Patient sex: F
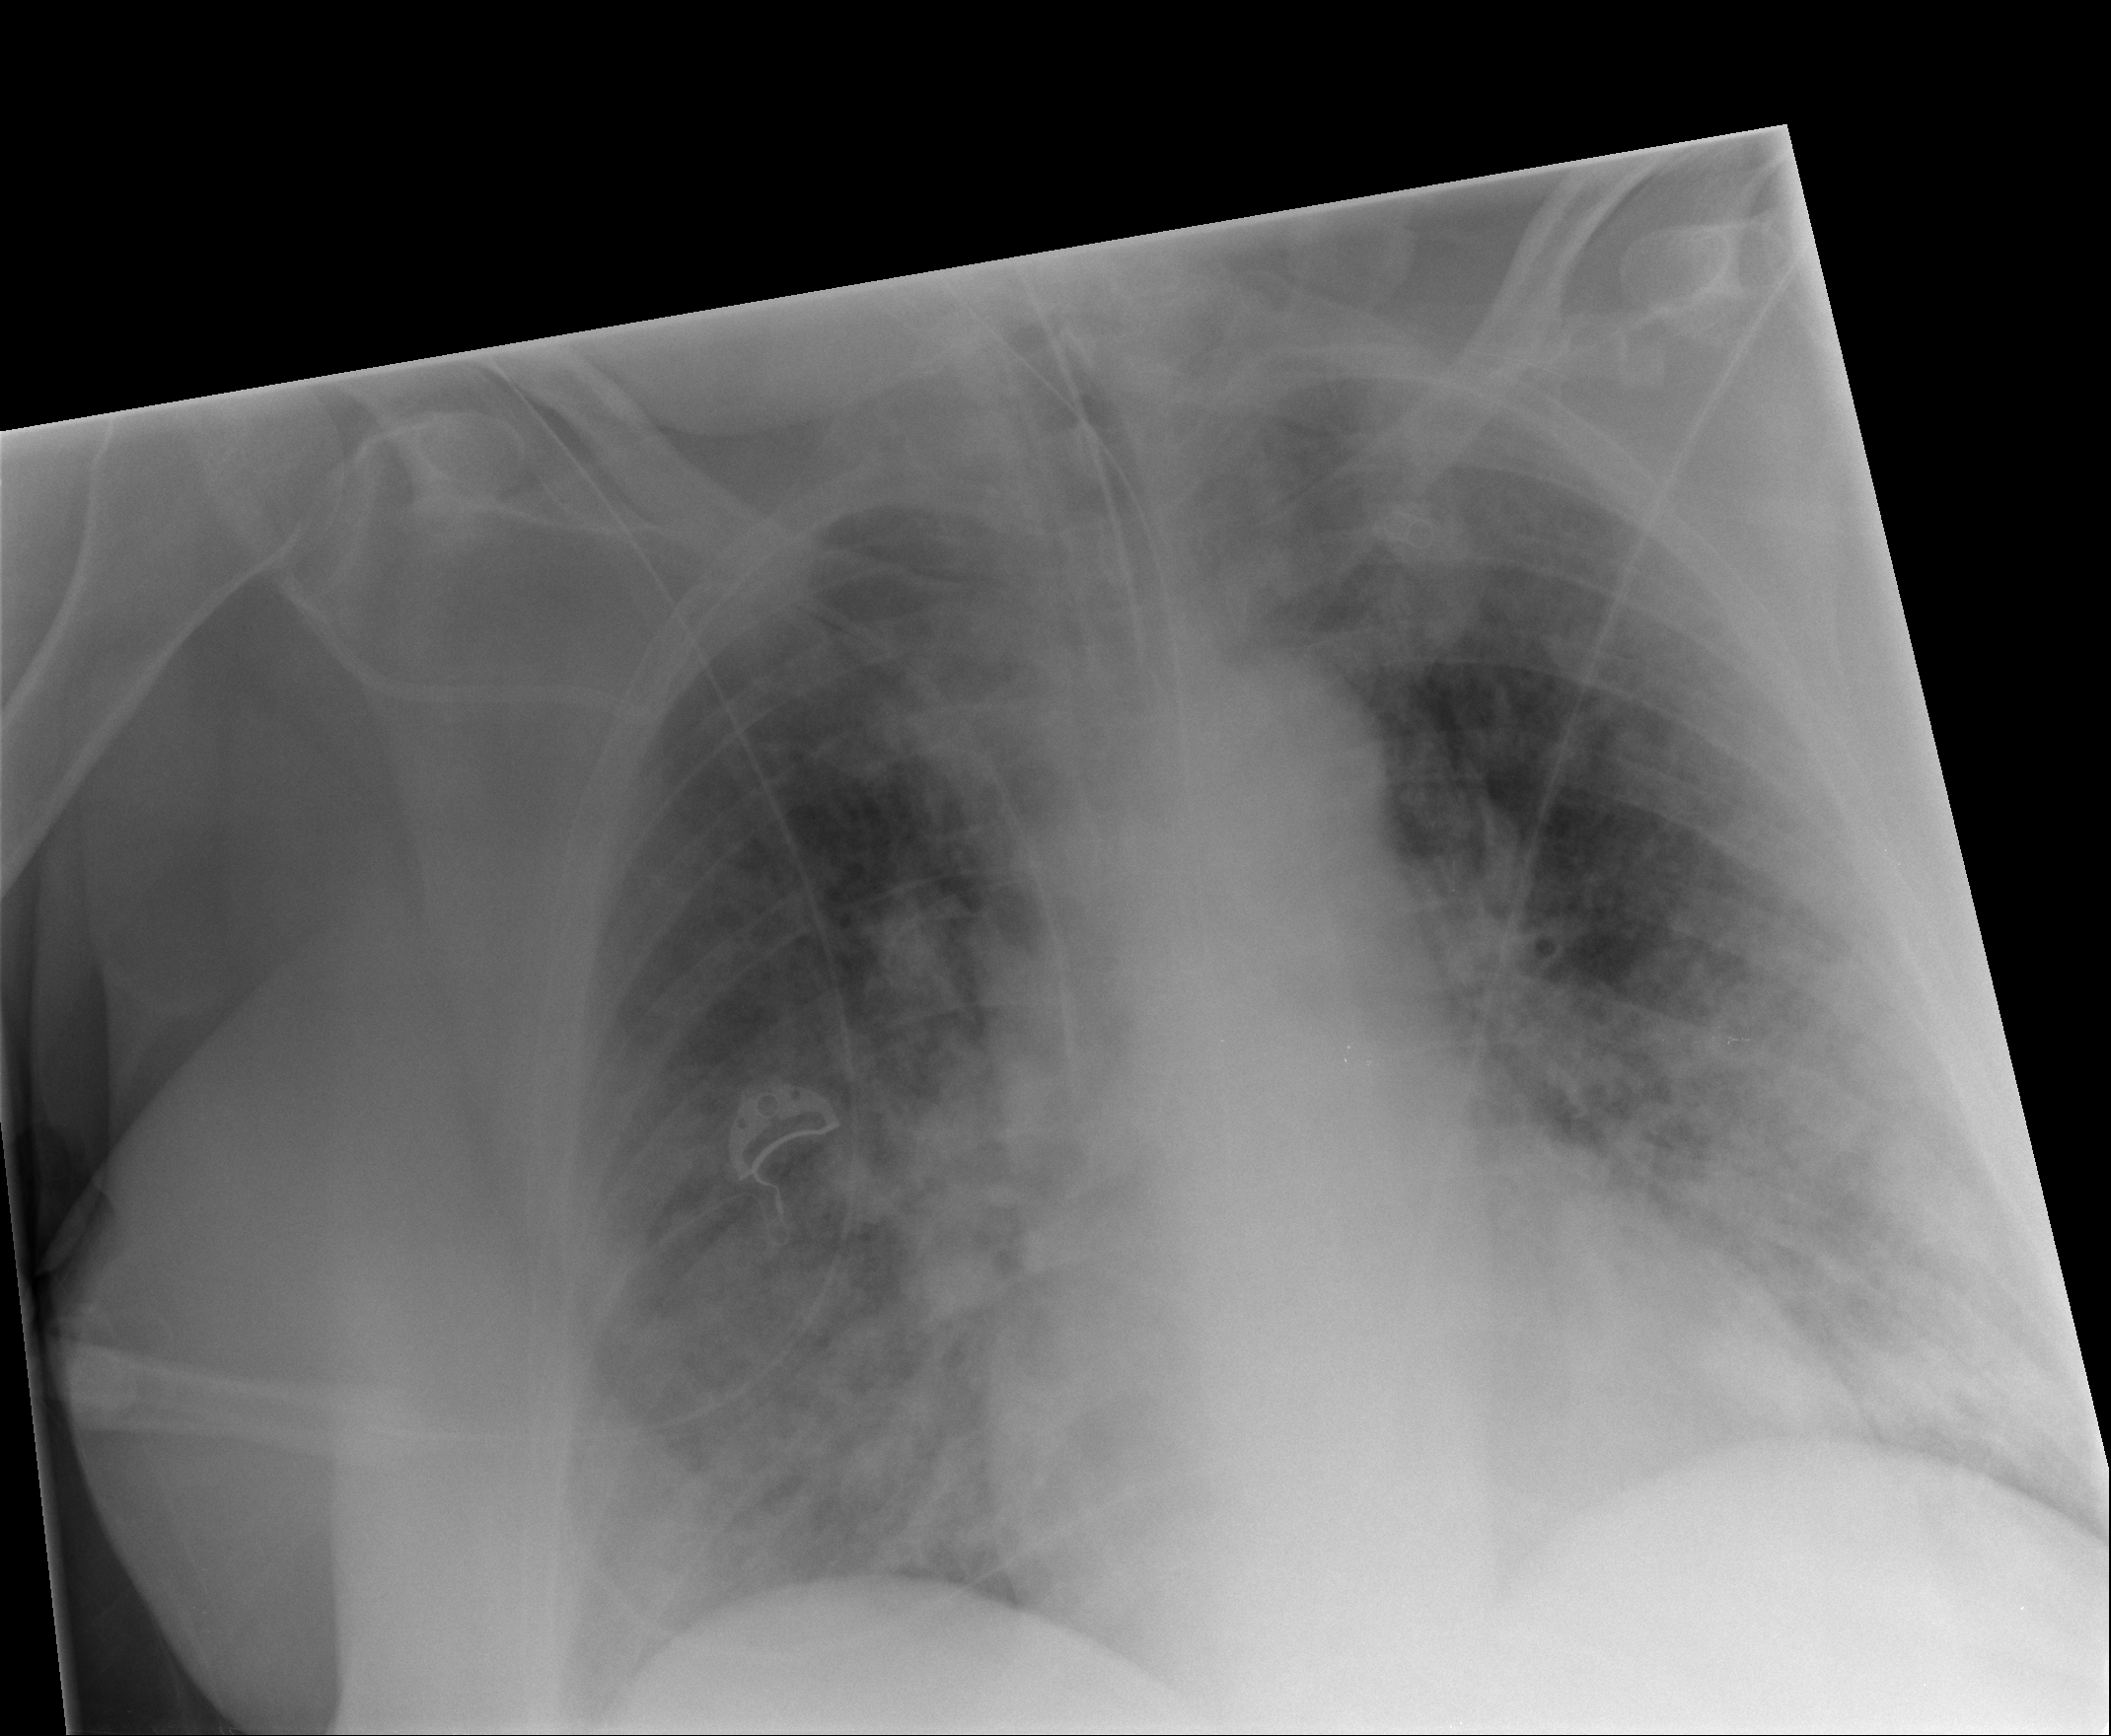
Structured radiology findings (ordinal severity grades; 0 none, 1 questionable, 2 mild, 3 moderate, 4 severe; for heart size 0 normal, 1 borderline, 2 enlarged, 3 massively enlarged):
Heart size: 1
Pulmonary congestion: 3
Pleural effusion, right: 0
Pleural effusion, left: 0
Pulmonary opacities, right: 3
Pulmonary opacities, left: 3
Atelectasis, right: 3
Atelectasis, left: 3